Question: I have 1 root window and a toplevel window, and I want to put stuff in a frame in the toplevel window. However, the frame (rather the label in it) appears in the root window.
Screenshot of the windows.

'''
from tkinter import *
root = Tk()
Label(root, text="label1").pack()
newWindow = Toplevel(root)
Label(newWindow, text="label2").pack()
frame2 = Frame(newWindow).pack()
Label(frame2, text="framelabel2").pack()
root.mainloop()
'''
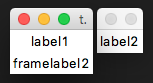
Answer: You need to pack 'frame2' on a new line like this:
'''
from tkinter import *
root = Tk()
Label(root, text="label1").pack()
newWindow = Toplevel(root)
Label(newWindow, text="label2").pack()
frame2 = Frame(newWindow)
frame2.pack() # pack frame2 on new line here.
Label(frame2, text="framelabel2").pack()
root.mainloop()
'''
The reason your 'framelabel2' label is getting placed on the root window is due to 'frame2' being == to 'None' as 'pack()' returns 'None'. Because you try to pack a widget to 'None' tkinter defaults that widget to the root window in an attempt to place that widget somewhere.
Simple fix is to make sure you always do 'pack()', 'grid()' or 'place()' on a new line when it comes to defining frames or any container for that matter.